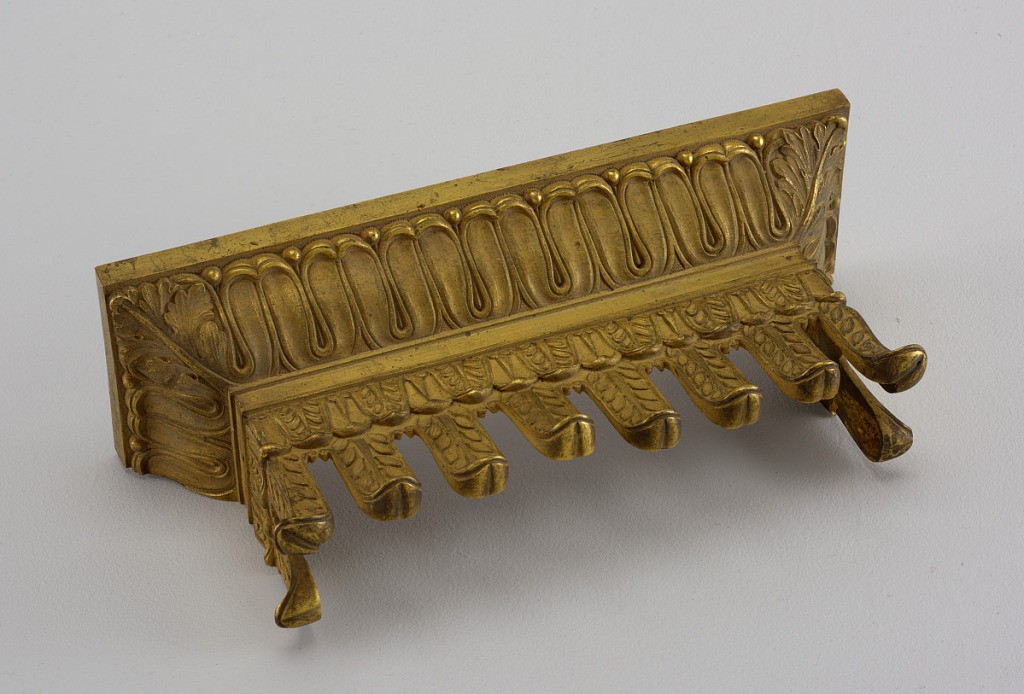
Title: Mount
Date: early 19th century
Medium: bronze (gilt)
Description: Architectural or funiture cornice with lapped tongue decoration of acanthus corners over frieze of pendant tongues over cut-out with laurel decoration